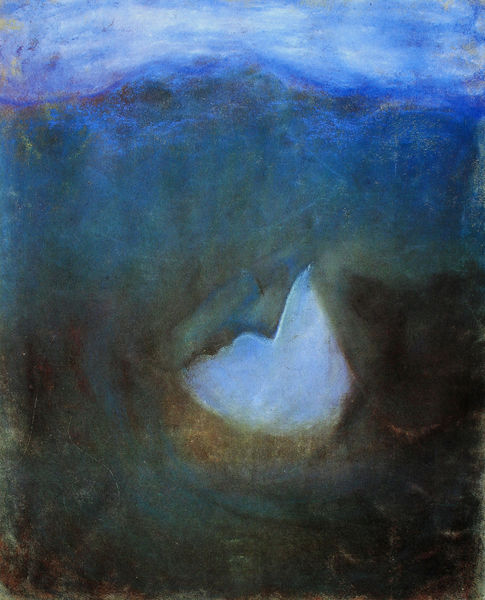
Titel: Gesichter
Künstler: Mikolajus Ciurlionis
Standort: Kaunas
Institution: Museum Ciurlionis
Schlagwörter: berg, blau, blätter, dunkel, flügel, gemälde, himmel, meer, schatten, vogel, wasser, weiß, wolken, aquarell, bäume, grün, impressionismus, landschaft, bewegung, blume, braun, frau, glas, grau, hell, kreide, licht, mund, pastell, schwarz, eis, schnee, tier, wolke, beige, gesicht, mensch, spitze, taube, bild, spiegel, öl, erde, ferne, horizont, sonne, gold, traurig, wasserfall, rund, affe, hellblau, wellen, düster, abhang, abstrakt, berge, fels, fläche, gebirge, gipfel, gletscher, modern, wüst, farbe, lila, schattierung, flattern, wild, dunkelblau, impressionistisch, sog, regen, tulpe, bruan, kontur, eisberg, loch, fleck, halbrund, verschwommen, mensche, brief, herz, lichtfleck, zentrum, frün, waser, william turner, scherbe, zacke, nichts, erg, wweiß, farbwolke, freiden